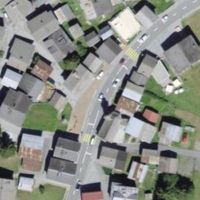
EUNIS habitat code: 54
Species observed at this site:
Chamaenerion angustifolium
Salvia pratensis
Rumex alpinus
Apis mellifera
Trifolium pratense
Silene dioica
Cichorium intybus
Bistorta officinalis